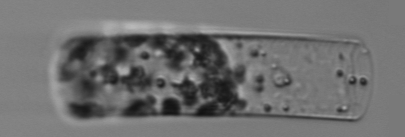
Label: Guinardia_flaccida